Field crop: tomato
Growth stage: 2
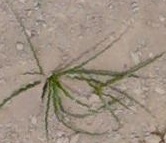
Species: cyperus